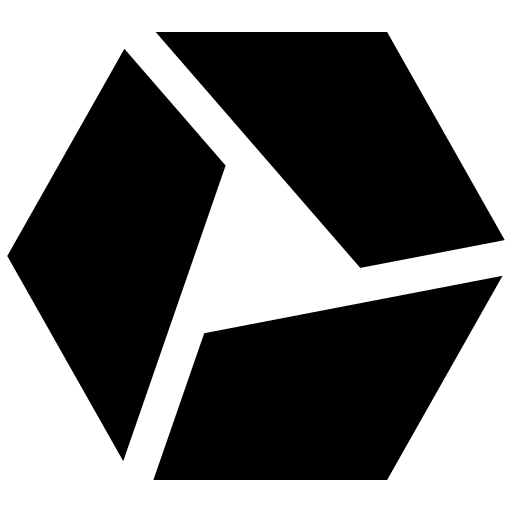
Tags: icon, FontAwesome, fa-icon, brand, instalod